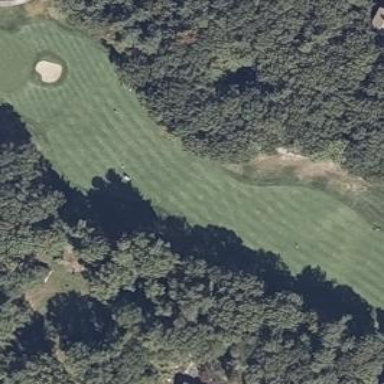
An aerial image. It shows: Golf hole.